Question: When i open a modal using the sample given from <URL>.
'''
<button class="btn btn-primary btn-lg" data-toggle="modal" data-target="#myModal">
Launch demo modal
</button>
<div class="modal" id="myModal" tabindex="-1" role="dialog" aria- labelledby="myModalLabel" aria-hidden="true">
<div class="modal-dialog">
<div class="modal-content">
<div class="modal-header">
<button type="button" class="close" data-dismiss="modal" aria-hidden="true">x</button>
<h4 class="modal-title">Modal title</h4>
</div>
<div class="modal-body">
<p>One fine body...</p>
</div>
<div class="modal-footer">
<button type="button" class="btn btn-default" data-dismiss="modal">Close</button>
<button type="button" class="btn btn-primary">Save changes</button>
</div>
</div>
</div>
</div>
'''
It is working fine with the default template but It stops working properly when I load Simplex template (<URL>.
'''
bundles.Add(new StyleBundle("~/Content/css").Include(
"~/Content/bootstrap.css",
"~/Content/site.css",
"~/Content/simplex.css"));
'''
After adding simplex.css when I click on the button, the modal appears on the extreme right of my screen. (It even extends my windows x-axis)

How can I adjust the modal so that it appears correctly in the middle of the screen? Thanks!
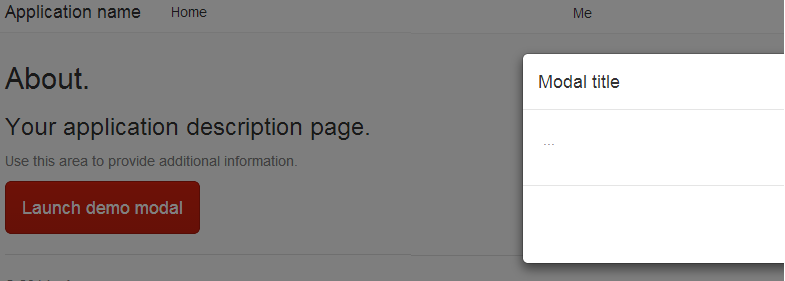
Answer: I was loading the original bootstrap.css + the simplex template instead of just loading the simplex template.
'''
bundles.Add(new StyleBundle("~/Content/css").Include(
"~/Content/site.css",
"~/Content/simplex.css"));
'''
I just removed it and it is perfectly working now. Thanks!